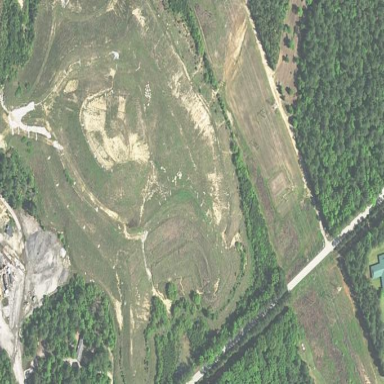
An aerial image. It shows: Quarry area.